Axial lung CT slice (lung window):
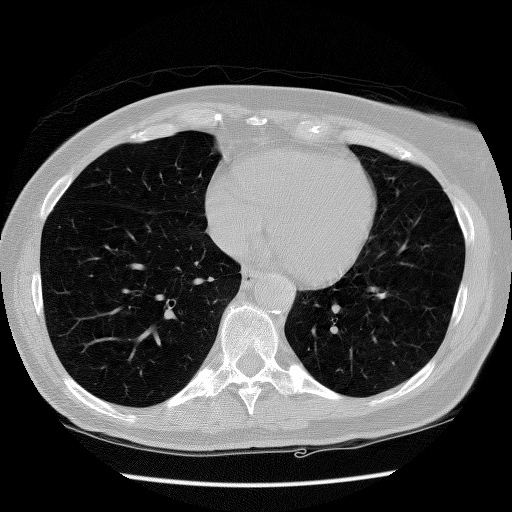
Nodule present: no